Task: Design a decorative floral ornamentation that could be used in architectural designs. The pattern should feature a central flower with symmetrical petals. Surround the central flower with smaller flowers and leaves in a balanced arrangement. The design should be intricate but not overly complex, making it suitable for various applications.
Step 356:
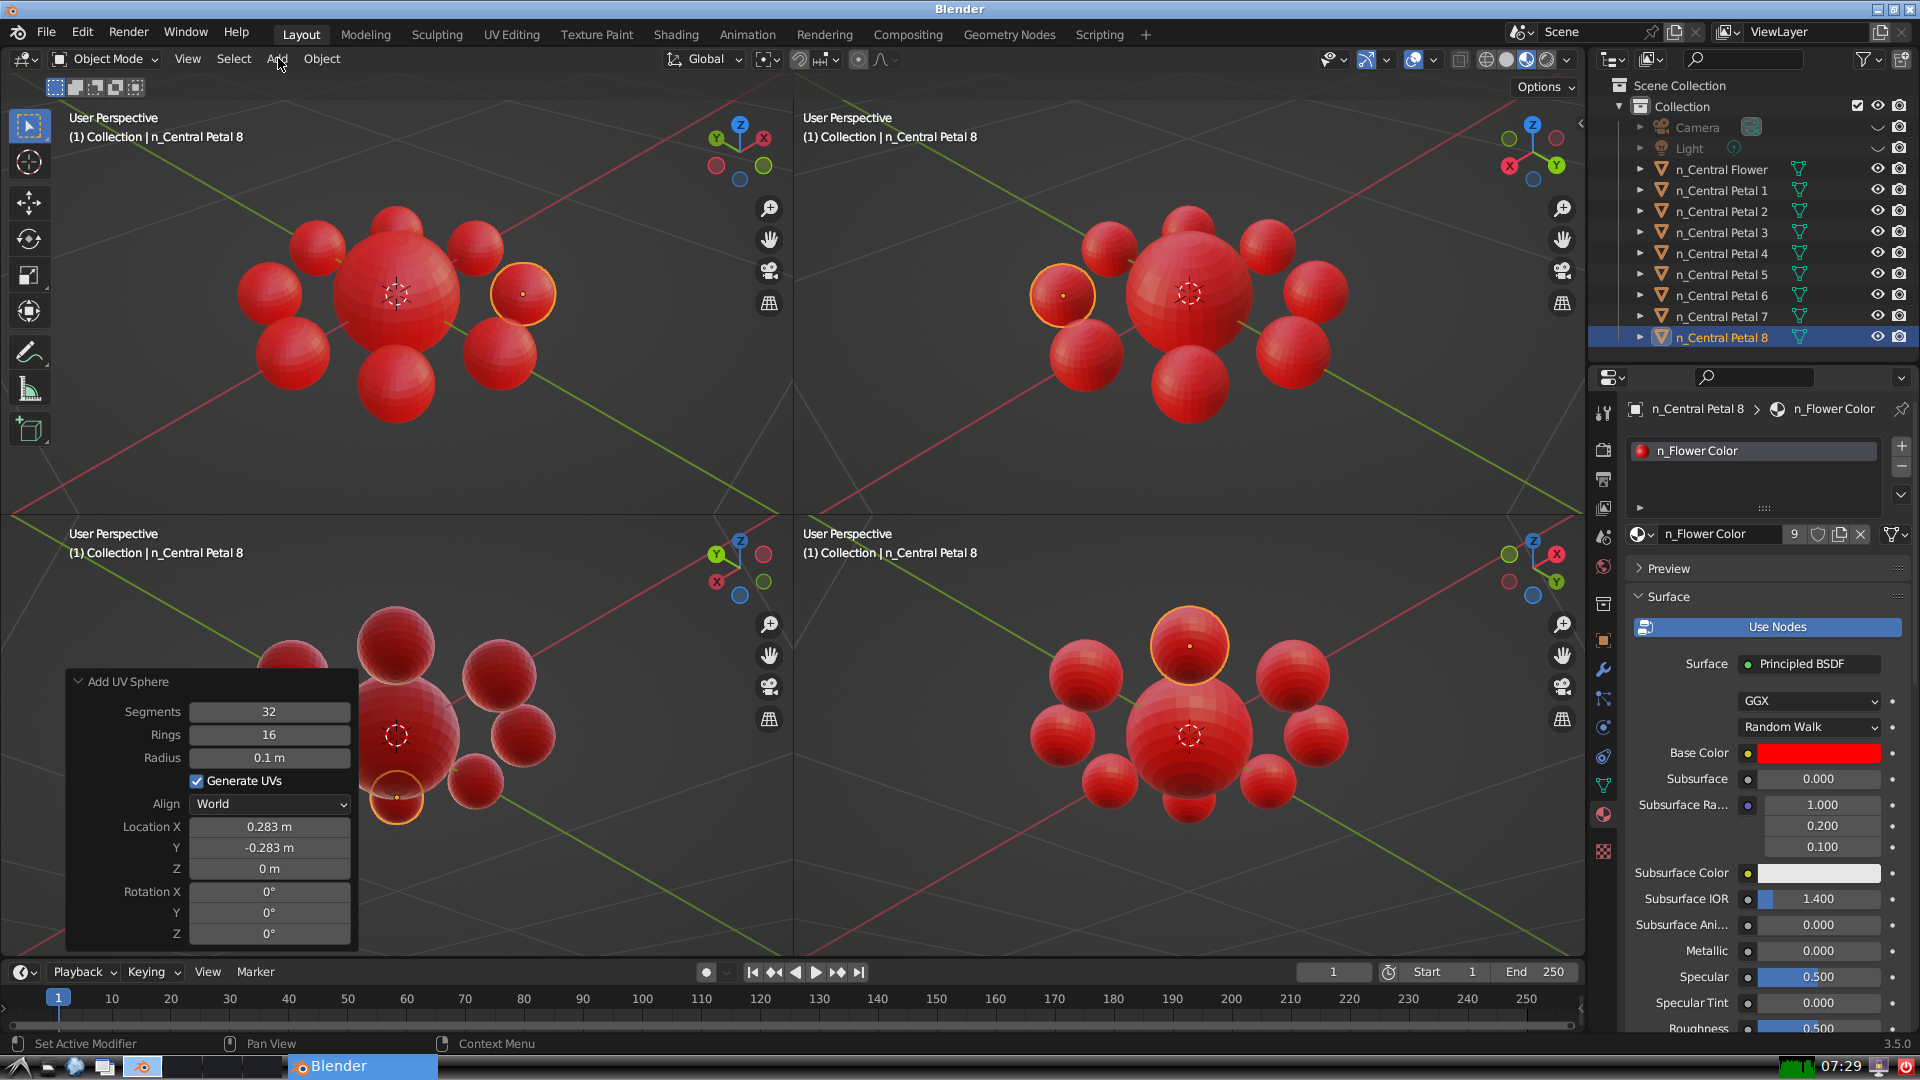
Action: click: no